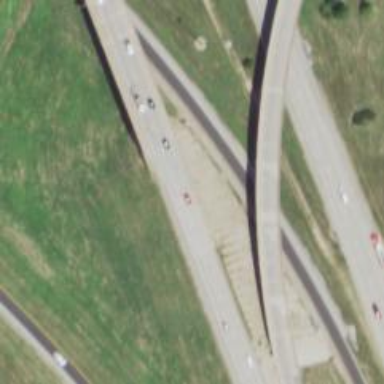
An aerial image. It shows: Bridge over motorway.